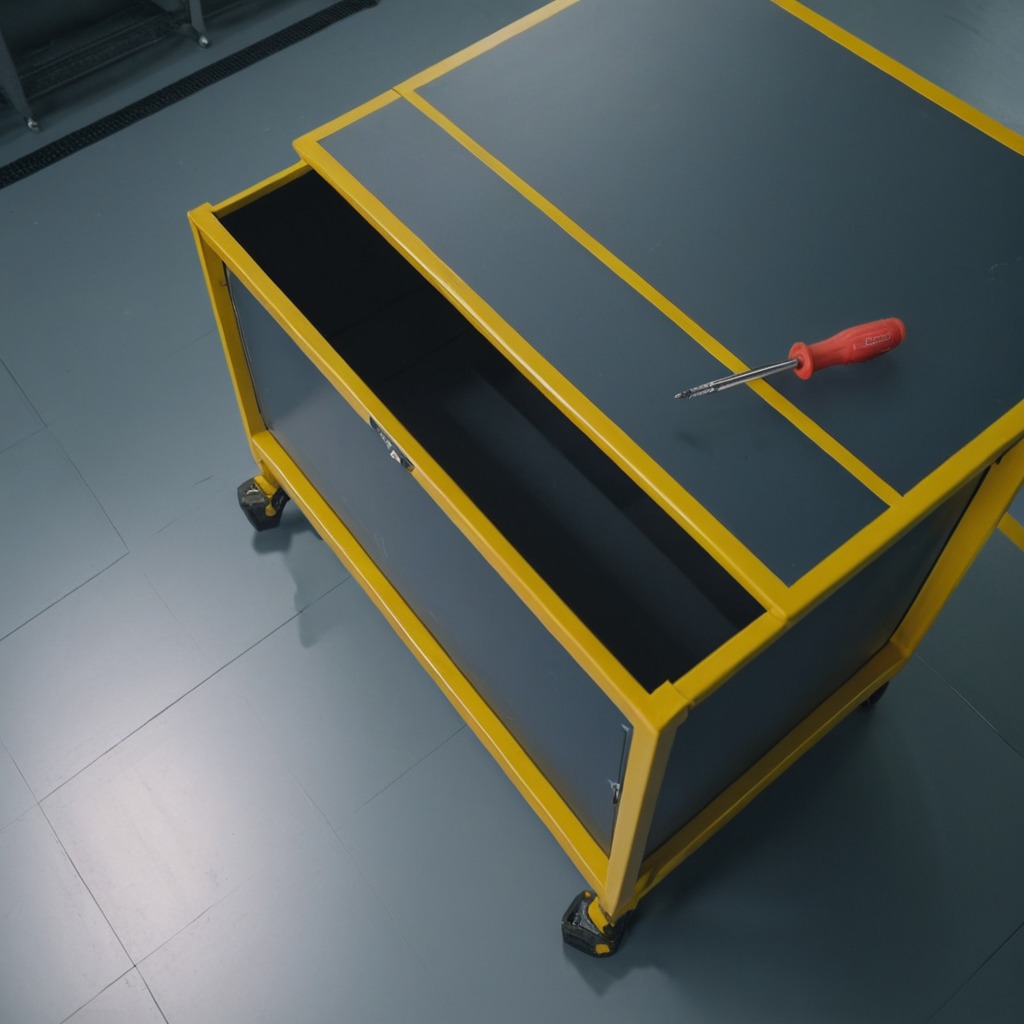
A screwdriver lies on the toolbox surface in an airplane hangar workshop.